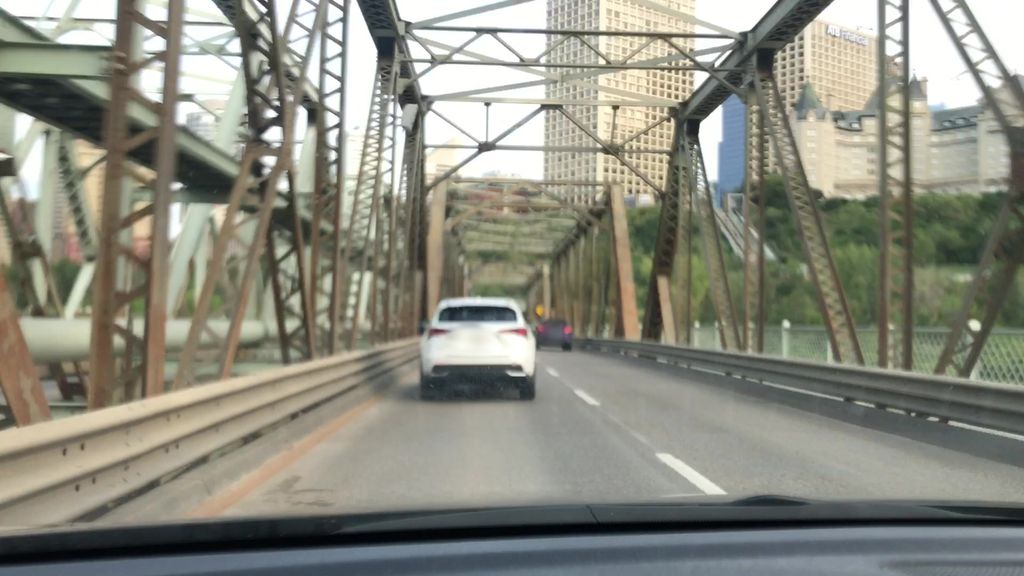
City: edmonton